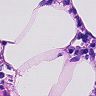
Metastatic tissue present: no